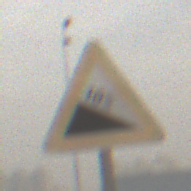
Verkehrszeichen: Gefaelle10
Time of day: MorningAfternoon
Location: Outdoor (Suburban)
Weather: Overcast
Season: NotSpecified
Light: Natural